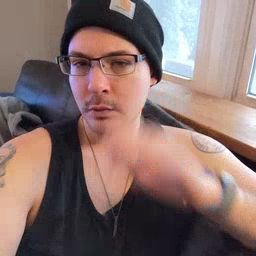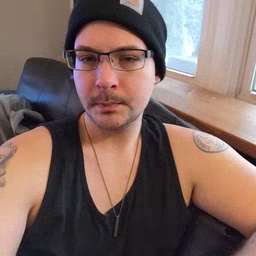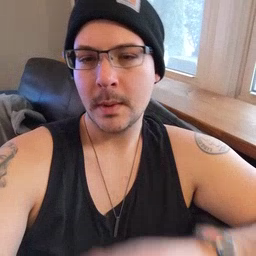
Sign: hear